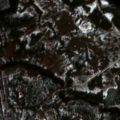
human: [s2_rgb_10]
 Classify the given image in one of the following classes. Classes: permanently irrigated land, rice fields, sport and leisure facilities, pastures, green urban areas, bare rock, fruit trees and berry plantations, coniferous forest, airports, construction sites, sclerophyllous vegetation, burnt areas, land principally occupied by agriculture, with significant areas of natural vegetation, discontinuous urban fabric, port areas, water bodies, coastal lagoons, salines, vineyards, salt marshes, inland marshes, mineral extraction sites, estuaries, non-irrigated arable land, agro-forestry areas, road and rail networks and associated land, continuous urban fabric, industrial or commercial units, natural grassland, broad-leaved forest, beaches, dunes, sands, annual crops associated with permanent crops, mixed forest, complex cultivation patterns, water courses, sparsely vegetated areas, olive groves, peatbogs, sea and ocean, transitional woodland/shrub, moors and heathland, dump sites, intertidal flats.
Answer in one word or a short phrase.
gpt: coniferous forest, mixed forest, transitional woodland/shrub, water bodies